Question: I'm making an input that looks like this:

There are many different ways to approach making such an input, but I am trying to do it with as little javascript as possible.
The fill-ins for a gridded response look much like a radio button EXCEPT they have their labels on the inside of the button. Unfortunately, the traditional radio button just won't do.
I'm looking for a way to imitate the look of a gridded response without using too much javascript/jquery/crazy css. Any suggestions?
---
- - -
---
I picked the answer that I did because it incorporated everything I wanted. To readers of this answer, it doesn't work well in IE7. I decided to go with sprites in the end, but position the label was a good idea and might work in IE8/9 (I'm on a mac and I don't have VMs for them at the moment)
Here is what I eventually did HTML/CSS wise.
Used the label as the selector and have JS change the background-color:
'''
<div style=margin-bottom:5px;>
<div style=float:left;>
<input type=radio name=answer value=awesome id=answer style=display:none;>
</div>
<label style=float:left;background-color:red;background-image:url("/assets/images/radio_circle.png"); for=answer>
<div style=width:20px;height:20px;text-align:center;vertical-align:middle;>
1
</div>
</label>
</div>
'''
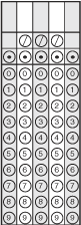
Answer: This is probably as good as it gets without going pretty much fully custom javascript:
<URL>
Only css but you're very limited in what you can do. You'd have to see how hard it is to make it cross-browser though, things may not line up right.
'''
<input type="radio" name="one" id="one">
<label for="one">1</label>
<input type="radio" name="one" id="two">
<label for="two">2</label>
<input type="radio" name="one" id="three">
<label for="three">3</label>
<input type="radio" name="one" id="four">
<label for="four">4</label>
'''
--
'''
label{
position: relative;
left: -13px;
top: -3px;
font-size: 8pt;
opacity: .5;
}
'''